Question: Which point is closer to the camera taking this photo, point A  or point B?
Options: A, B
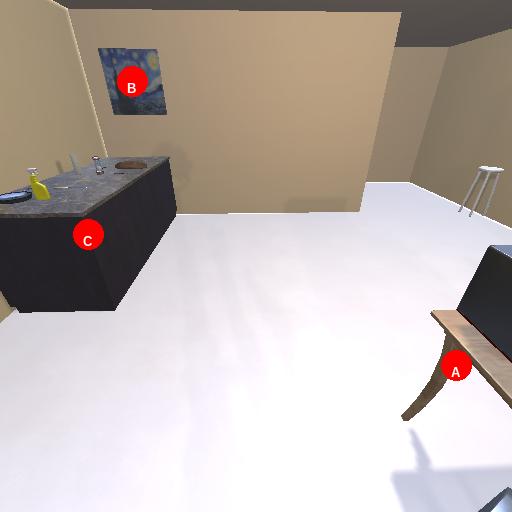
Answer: A